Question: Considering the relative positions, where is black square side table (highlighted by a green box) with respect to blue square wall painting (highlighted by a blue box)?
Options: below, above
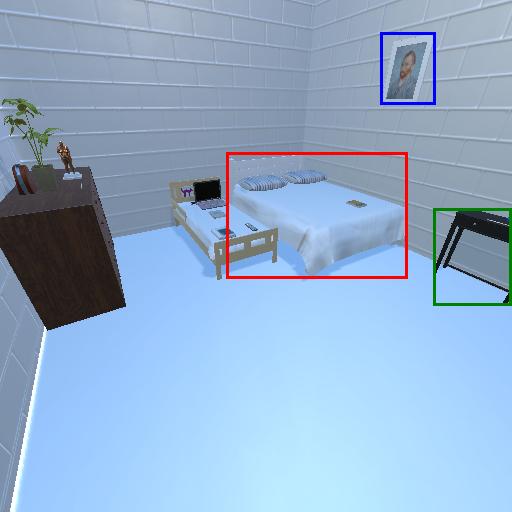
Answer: below